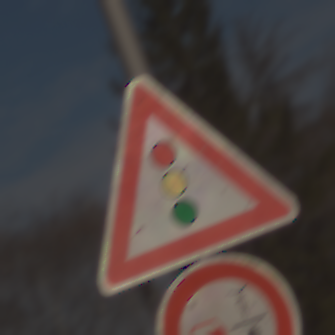
Verkehrszeichen: Lichtzeichenanlage
Zusatzzeichen unten: VerbotUeberholenEinspurigeFahrzeuge
Umgebung: Outdoor, Suburban
Tageszeit: Midday
Wetter: PartlyCloudy
Licht: Natural
Jahreszeit: NotSpecified
Kontrast: HighContrast